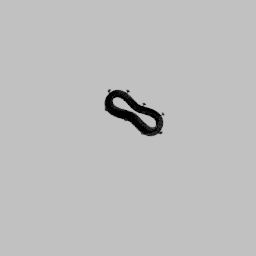
Label: furniture